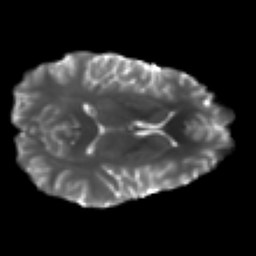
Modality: T2w
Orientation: axial
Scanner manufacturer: ge
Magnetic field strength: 3 T
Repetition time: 7.98 s
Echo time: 0.0701 s